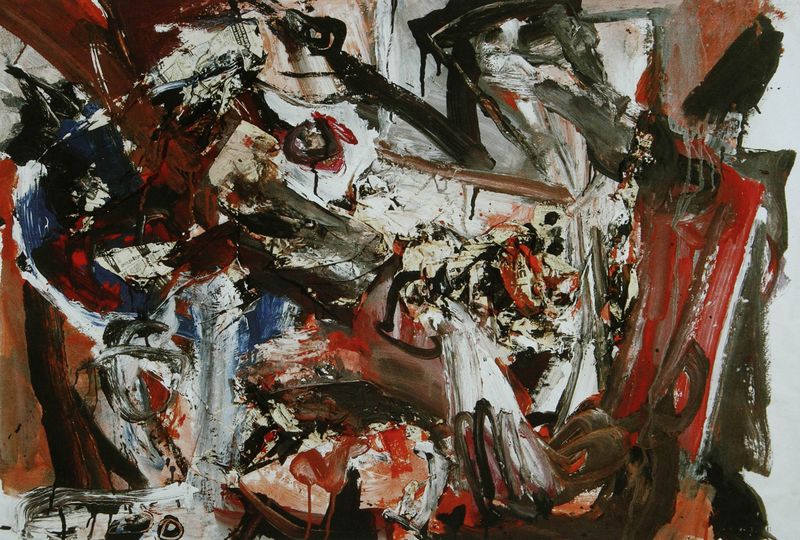
Künstler: Helmut Sturm
Institution: Im Besitz des Künstlers
Schlagwörter: blau, weiß, bewegung, braun, bunt, grau, orange, schwarz, rot, öl, pastos, chaos, moderne, abstrakt, modern, linien, sturm, wild, duktus, striche, durcheinander, expressiv, gezackt, geschmiere